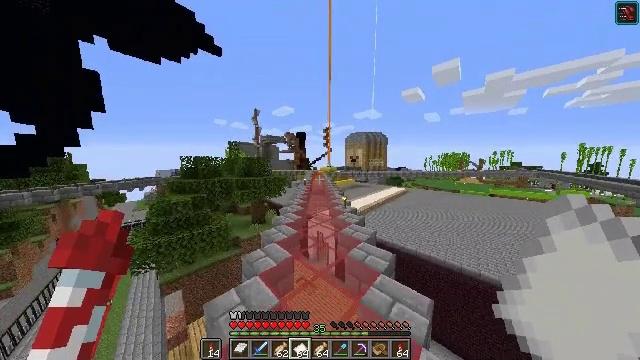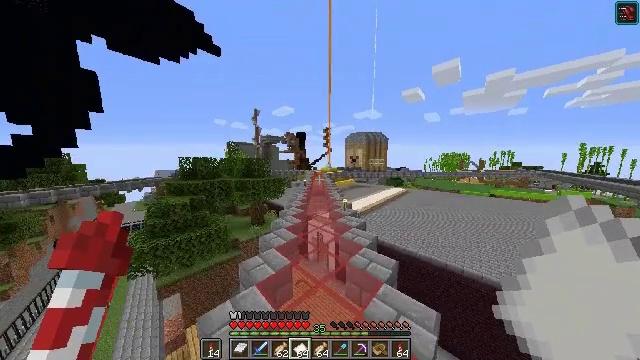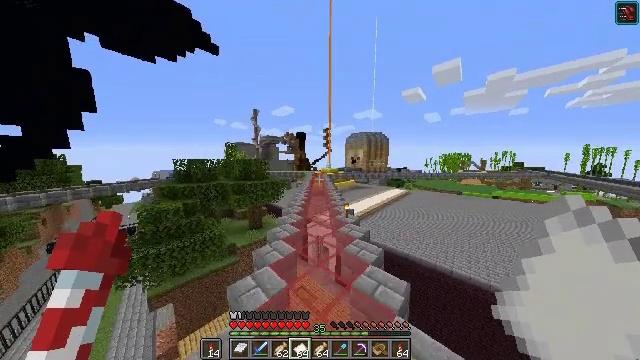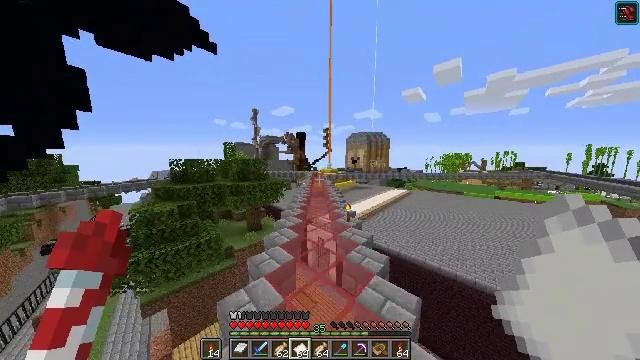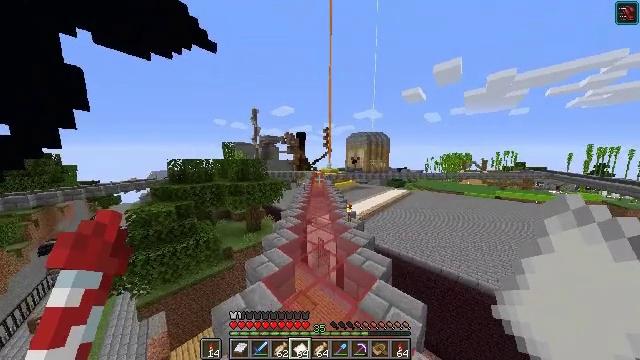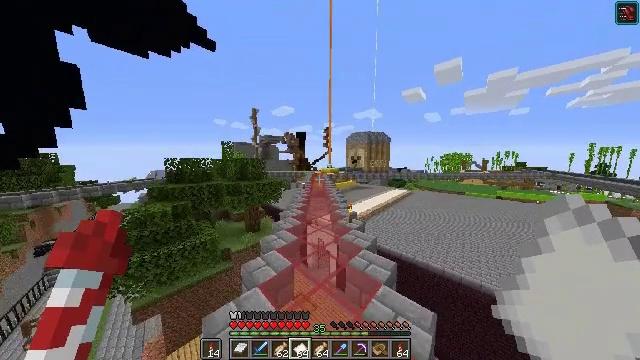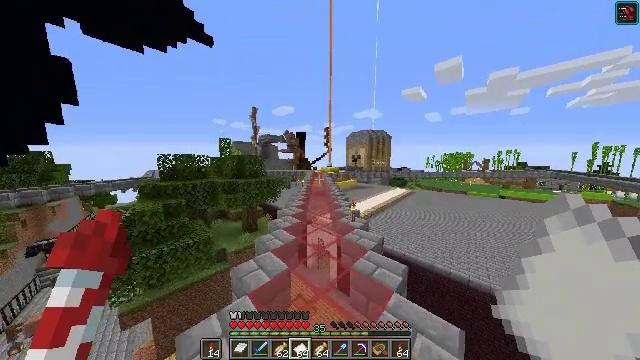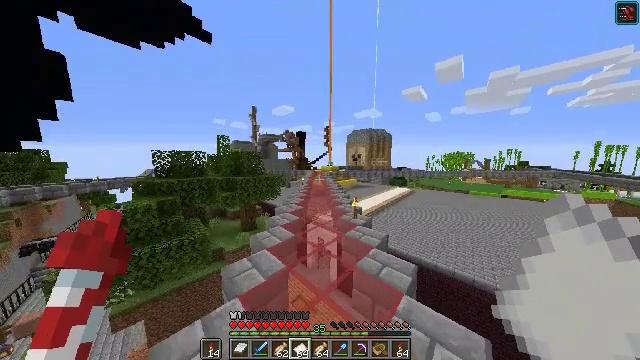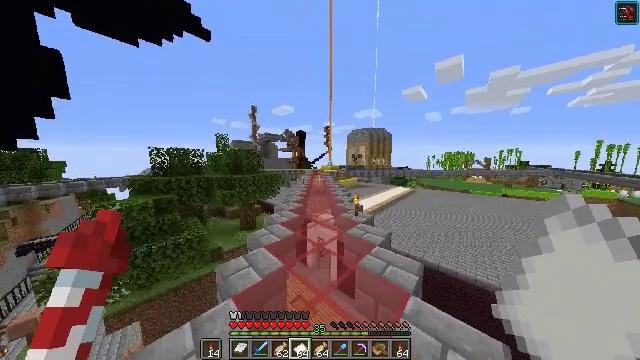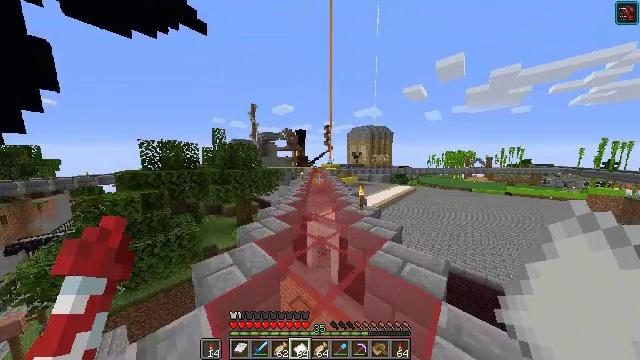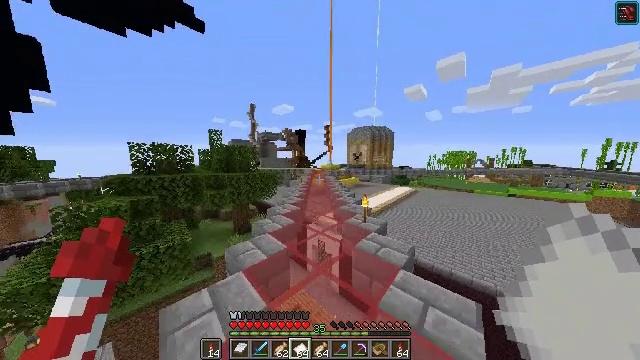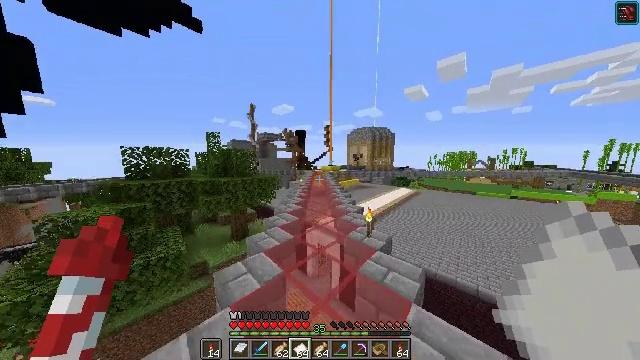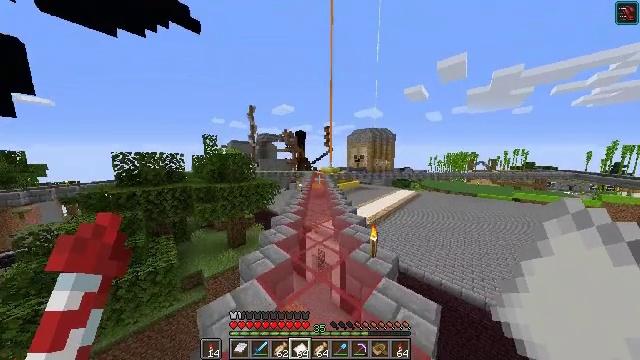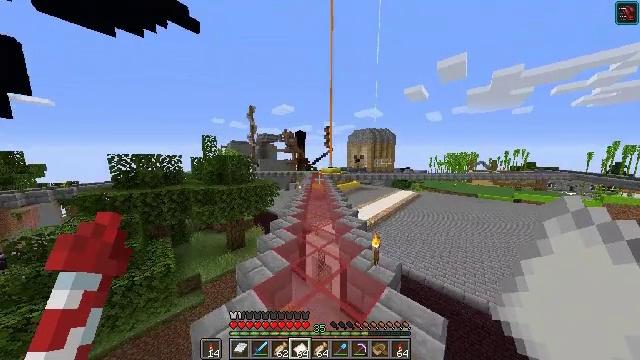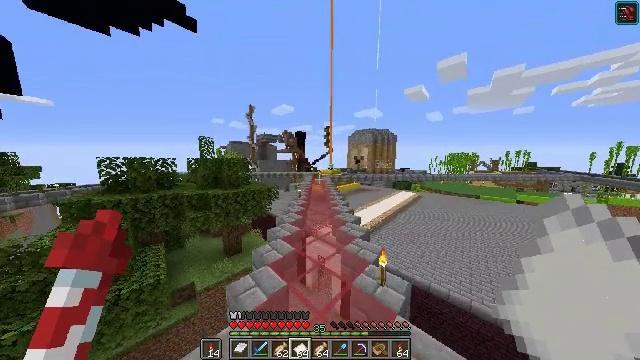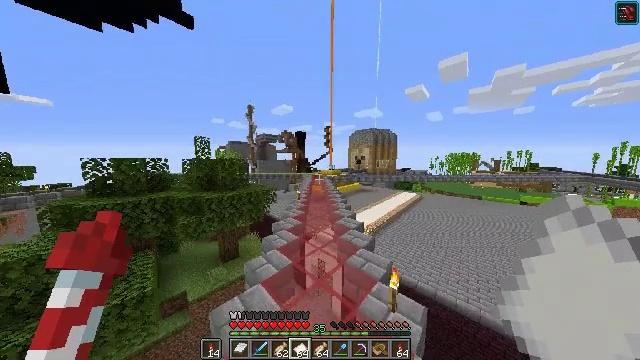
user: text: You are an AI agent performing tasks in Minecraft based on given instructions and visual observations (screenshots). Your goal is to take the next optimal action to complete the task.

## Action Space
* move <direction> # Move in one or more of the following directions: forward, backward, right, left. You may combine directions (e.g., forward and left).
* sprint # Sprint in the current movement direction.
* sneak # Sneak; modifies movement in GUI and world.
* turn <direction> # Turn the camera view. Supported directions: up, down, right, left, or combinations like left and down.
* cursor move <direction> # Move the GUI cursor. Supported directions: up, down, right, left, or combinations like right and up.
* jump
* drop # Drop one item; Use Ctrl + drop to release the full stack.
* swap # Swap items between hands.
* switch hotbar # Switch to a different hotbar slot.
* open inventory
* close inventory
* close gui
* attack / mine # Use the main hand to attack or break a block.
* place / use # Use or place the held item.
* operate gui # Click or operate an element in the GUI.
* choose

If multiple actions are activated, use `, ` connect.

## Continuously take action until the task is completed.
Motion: motion action
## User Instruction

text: Combine paper and a compass on a crafting table to craft a map.
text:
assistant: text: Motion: move forward, jump
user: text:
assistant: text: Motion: move forward, jump
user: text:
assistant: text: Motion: move forward, jump
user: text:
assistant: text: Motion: move forward, jump
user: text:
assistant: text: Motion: move forward, jump
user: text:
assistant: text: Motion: move forward, jump
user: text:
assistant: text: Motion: move forward, jump
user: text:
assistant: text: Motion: move forward, jump
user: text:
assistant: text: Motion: move forward, jump
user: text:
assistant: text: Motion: move forward, jump
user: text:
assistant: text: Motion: move forward, jump
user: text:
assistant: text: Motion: move forward, jump
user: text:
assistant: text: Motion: move forward, jump
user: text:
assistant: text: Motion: move forward, jump
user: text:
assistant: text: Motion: move forward, jump
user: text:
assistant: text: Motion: move forward, jump
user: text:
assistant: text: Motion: move forward, jump
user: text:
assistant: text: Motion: move forward, jump
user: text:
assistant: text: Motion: move forward, jump
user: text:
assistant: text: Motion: move forward, jump
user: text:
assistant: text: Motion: move forward, jump
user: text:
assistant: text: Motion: move forward, jump
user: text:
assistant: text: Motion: move forward, jump
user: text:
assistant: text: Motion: move forward, jump
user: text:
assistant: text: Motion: move forward, jump
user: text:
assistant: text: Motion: move forward, jump
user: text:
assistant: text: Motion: move forward, jump
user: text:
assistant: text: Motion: move forward, jump
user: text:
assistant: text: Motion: move forward, jump
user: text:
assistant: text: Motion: move forward, jump